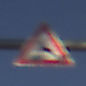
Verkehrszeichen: WildwechselRechts
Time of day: MorningAfternoon
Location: Outdoor (Nature)
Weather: Clear
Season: NotSpecified
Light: Natural